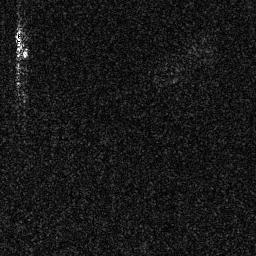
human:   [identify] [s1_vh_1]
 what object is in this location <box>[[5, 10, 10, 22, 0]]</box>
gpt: <ref>1 small ship at the top left</ref>